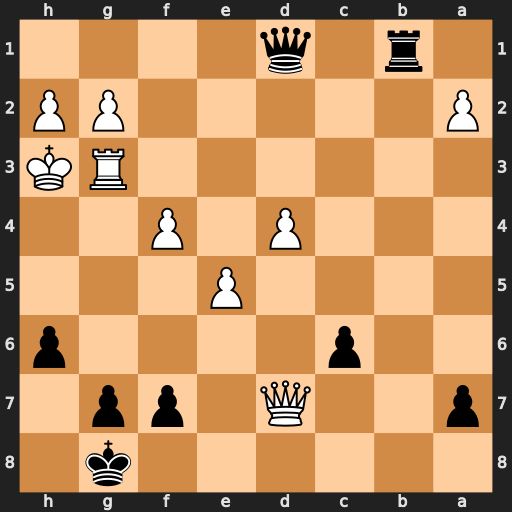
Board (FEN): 6k1/p2Q1pp1/2p4p/4P3/3P1P2/6RK/P5PP/1r1q4
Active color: b
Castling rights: -
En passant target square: -
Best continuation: Qh5#